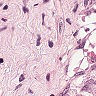
Metastatic tissue present: no